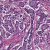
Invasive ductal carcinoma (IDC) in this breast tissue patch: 1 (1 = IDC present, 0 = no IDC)